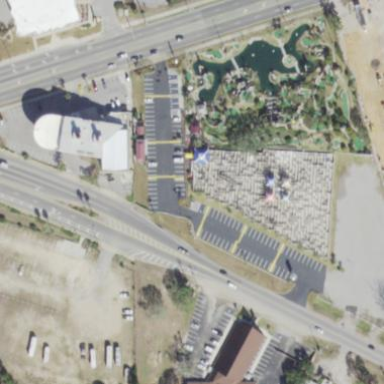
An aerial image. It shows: Maze attraction.